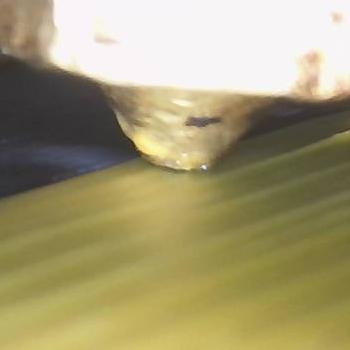
Flow rate: 61%